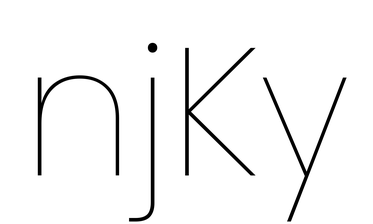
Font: Poppins-Thin